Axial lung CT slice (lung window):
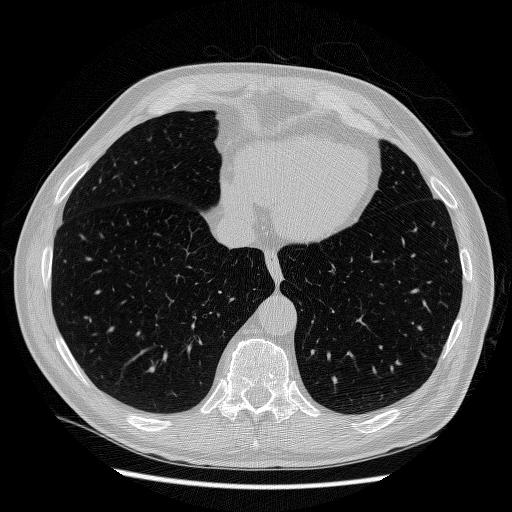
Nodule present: no